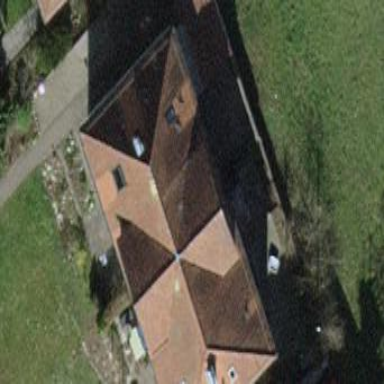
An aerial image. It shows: Building with tile roof.